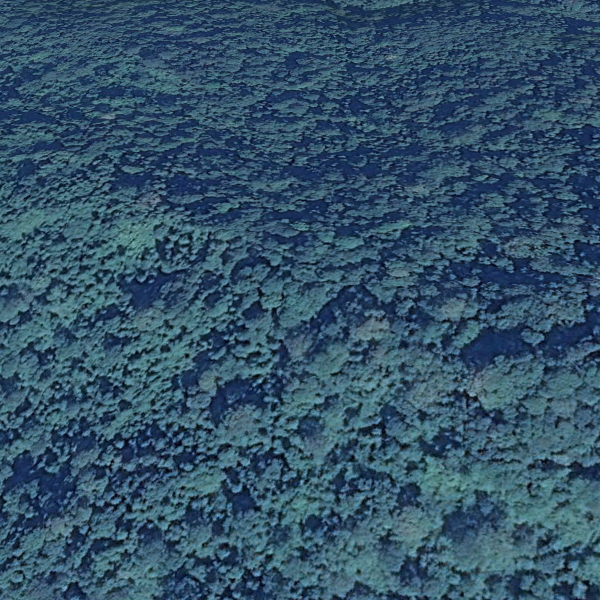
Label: Forest